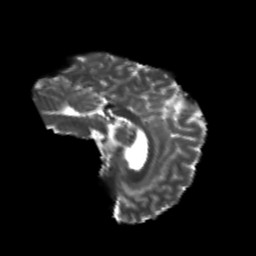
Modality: T2w
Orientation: sagittal
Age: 18
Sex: male
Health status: healthy
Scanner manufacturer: philips
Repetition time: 7.393 s
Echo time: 0.08599 s